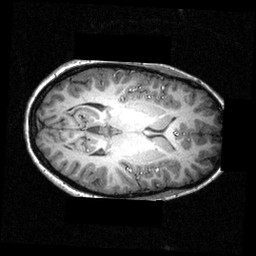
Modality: T1w
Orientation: axial
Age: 21
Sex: female
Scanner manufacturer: siemens
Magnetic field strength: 3.951 T
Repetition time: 1.5 s
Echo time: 0.00335 s